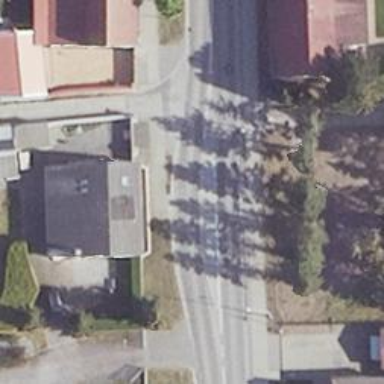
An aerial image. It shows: Unmarked crossing with traffic island.